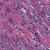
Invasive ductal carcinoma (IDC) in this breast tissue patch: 1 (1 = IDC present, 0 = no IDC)